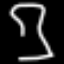
Label: hourglass